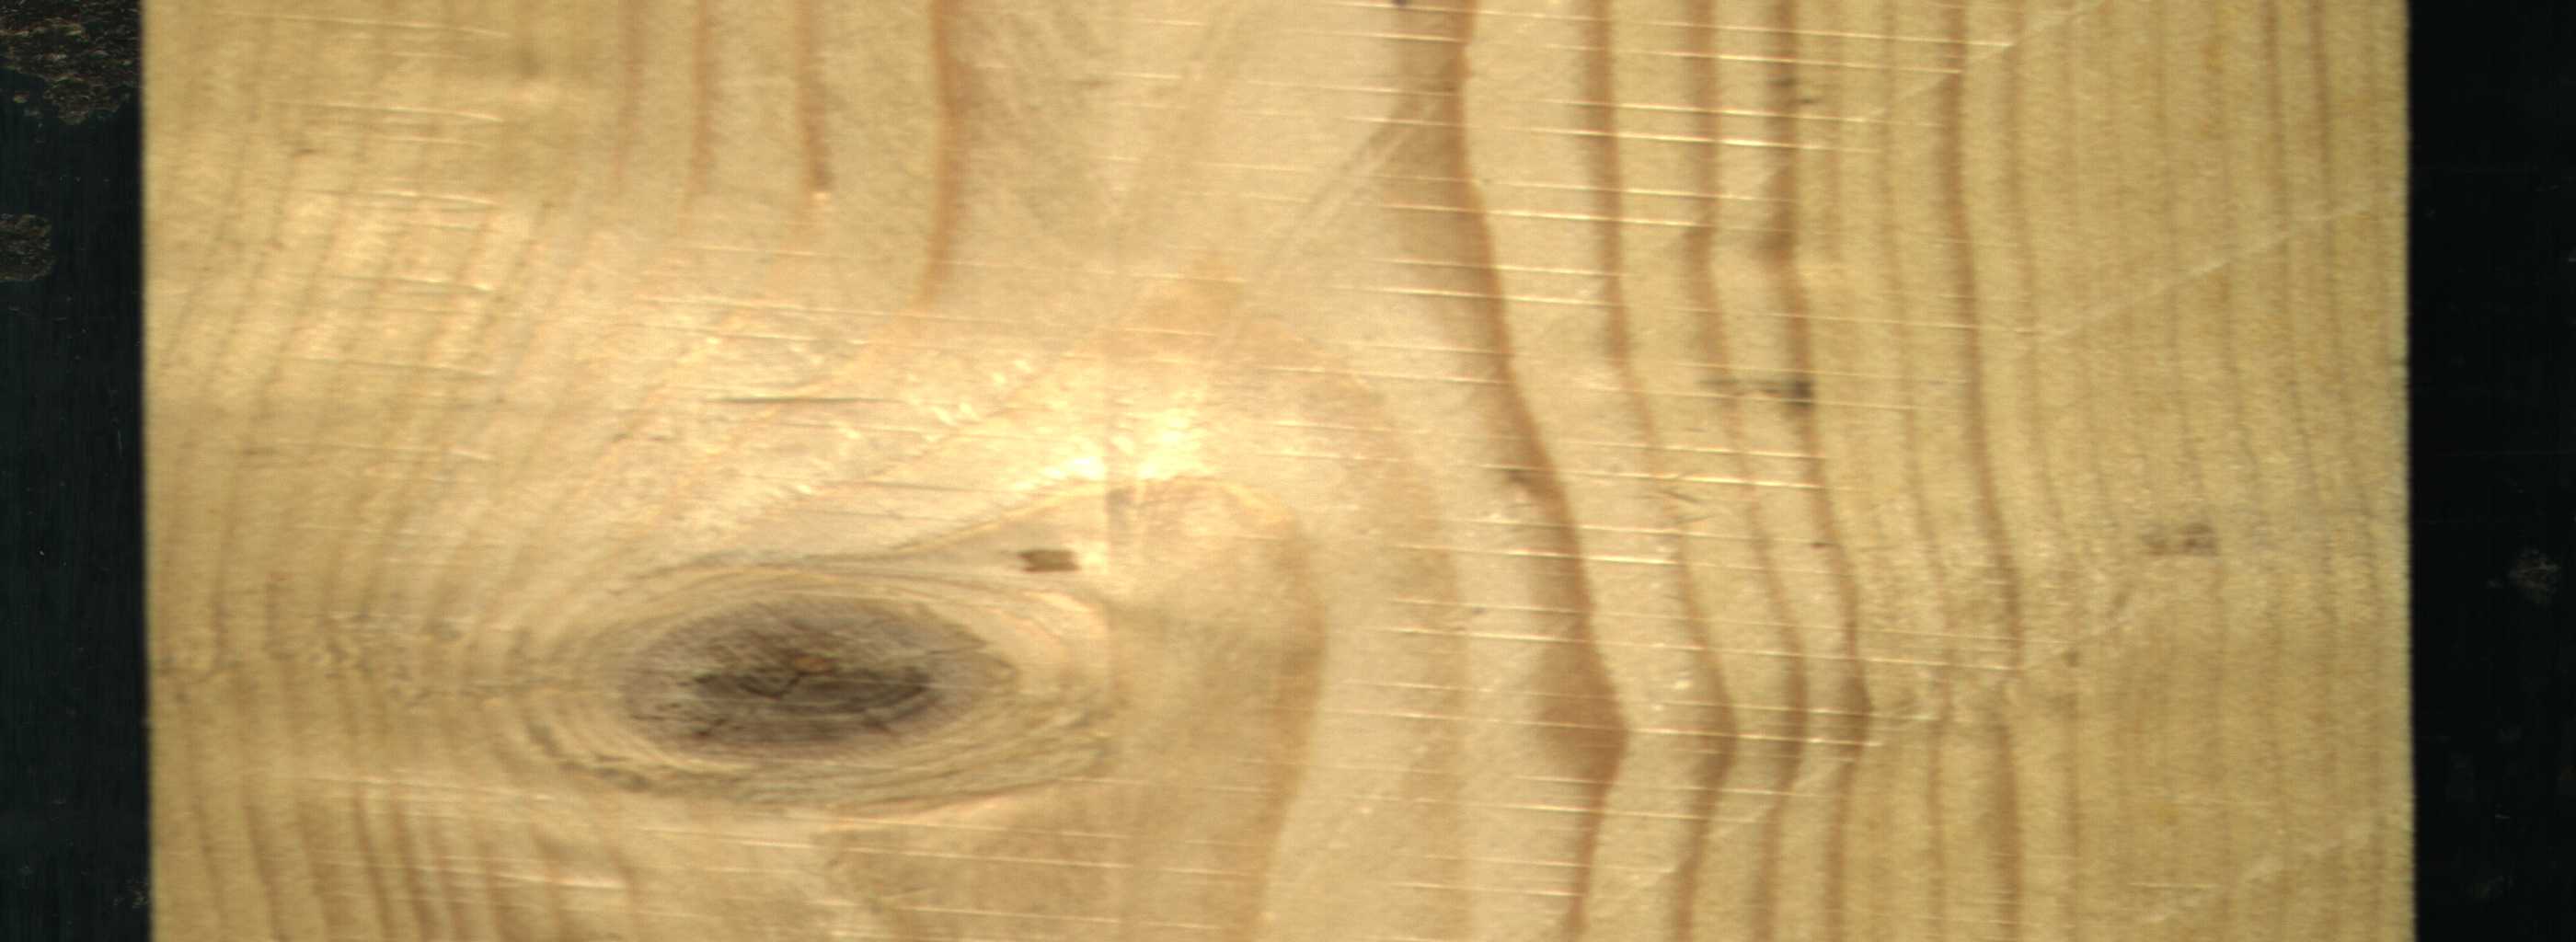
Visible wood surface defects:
Live_Knot
Live_Knot